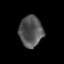
Tissue: prostate
Cell type: Epithelial cells
Senescence score: 0.3399
Nuclear area (px): 709
Mean DAPI intensity: 83.948